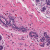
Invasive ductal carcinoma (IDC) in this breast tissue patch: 0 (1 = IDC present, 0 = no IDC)